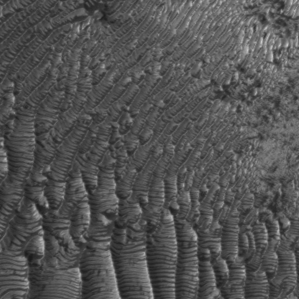
Label: frost